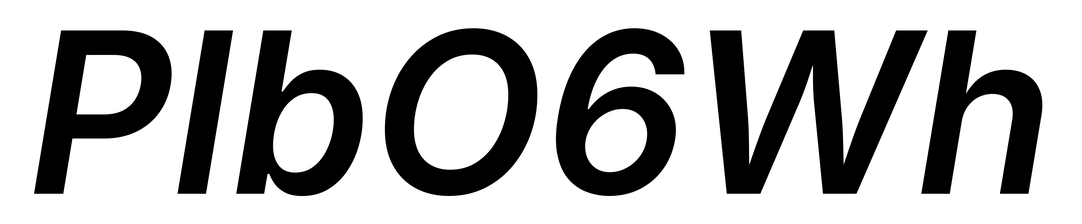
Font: Inter-Italic_SemiBold_Italic